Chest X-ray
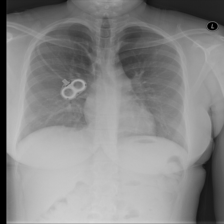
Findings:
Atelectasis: negative
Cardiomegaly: negative
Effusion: negative
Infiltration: negative
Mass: negative
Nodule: negative
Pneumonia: negative
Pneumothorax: negative
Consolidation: negative
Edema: negative
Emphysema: negative
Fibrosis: negative
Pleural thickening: negative
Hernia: negative